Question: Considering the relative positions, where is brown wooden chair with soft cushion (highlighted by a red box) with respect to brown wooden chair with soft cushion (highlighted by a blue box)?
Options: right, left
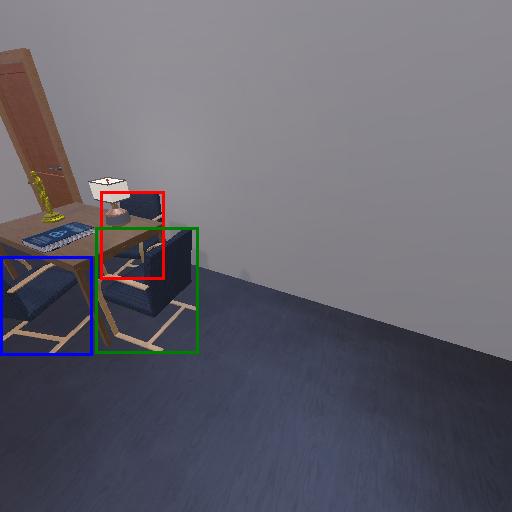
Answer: right